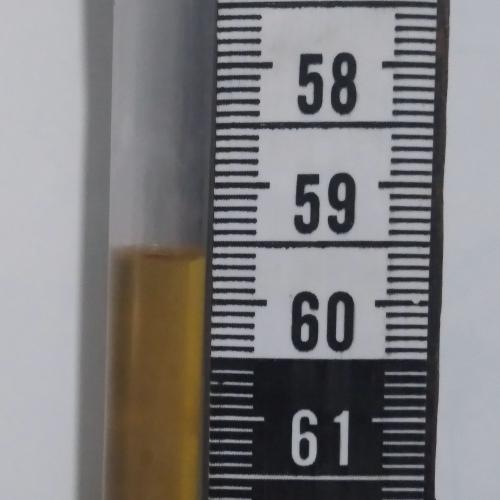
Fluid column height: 59.6 cm